Question: When you click (touch) a link in Safari (or chrome or firefox) for iOS, you get a grey background behind link (only while you're holding it). Is there a way to remove this feature using CSS?
Please see the example image below:

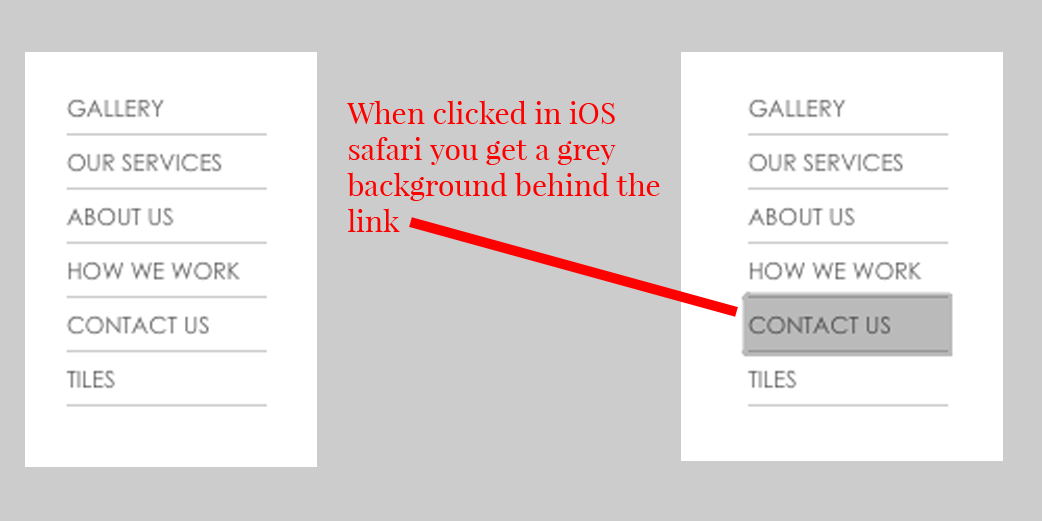
Answer: Webkit has a specific style property for that: '-webkit-tap-highlight-color'.
Copied from: <URL>--
'''
/* light blue at 80% opacity */
html {
-webkit-tap-highlight-color: rgba(201, 224, 253, 0.8);
}
/* change it for a div that has a similar background-color to the light blue tap color */
.blueDiv {
-webkit-tap-highlight-color: rgba(251, 185, 250, 0.9);
}
'''
If you want to remove the highlight completely--
'''
.myButton {
-webkit-tap-highlight-color: rgba(0, 0, 0, 0);
}
'''